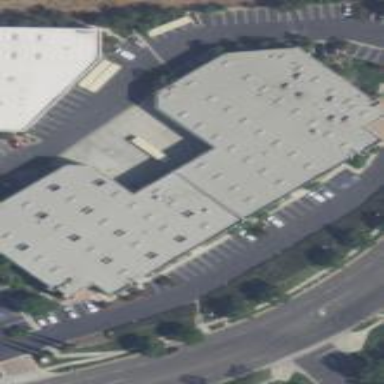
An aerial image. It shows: Industrial building.